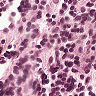
Metastatic tissue present: no